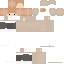
A female human skin with pale skin, wearing blonde long hair dressed in a blue hoodie and black pants, featuring a closed mouth.